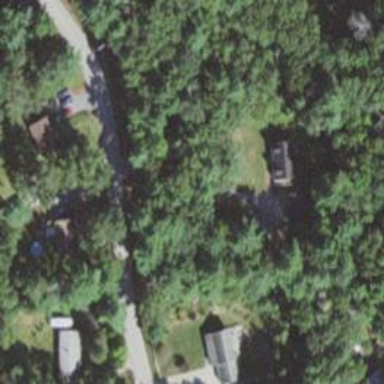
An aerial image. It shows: Residential driveway.